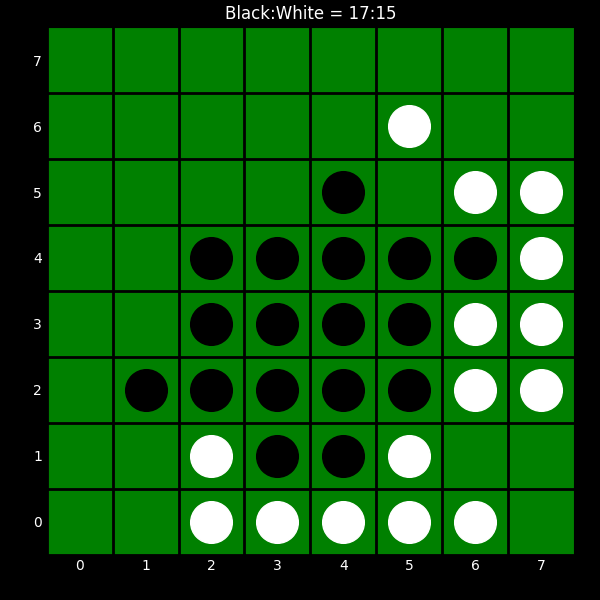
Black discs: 17
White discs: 15